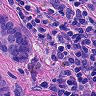
Metastatic tissue present: yes